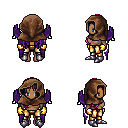
a pixel art fantasy rpg character, female body template, human, dark skin, purple wings, gold greaves, pink right-swept hairstyle, cloth hood, gold gloves, metal boots, four views (front, back, left, right), 2x2 character sprite sheet, small pixel art, hard edges, no anti-aliasing